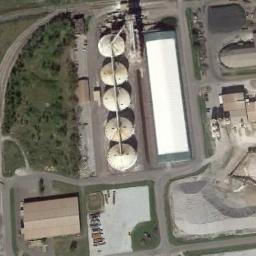
Label: storage tanks